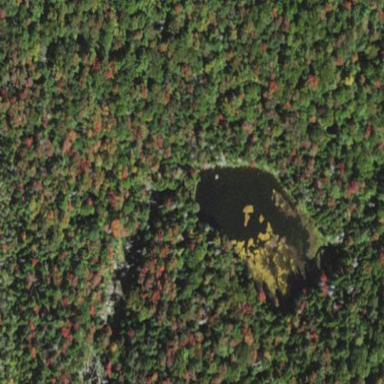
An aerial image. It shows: Pond with natural water.